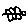
Label: bird